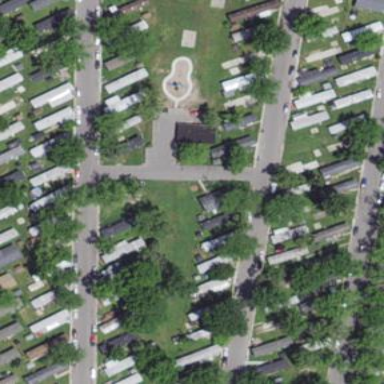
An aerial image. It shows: Residential area consisting of mobile homes.